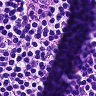
Metastatic tissue present: no